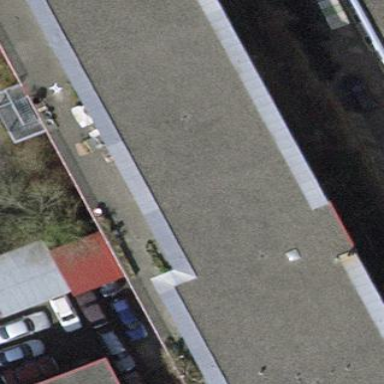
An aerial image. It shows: Office building.